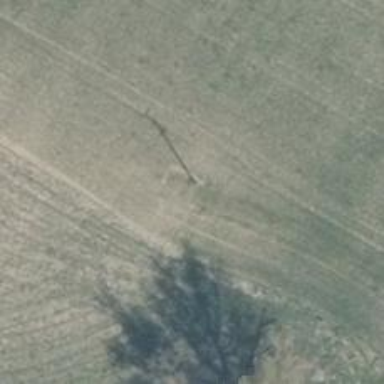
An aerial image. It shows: Power pole.